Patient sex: M
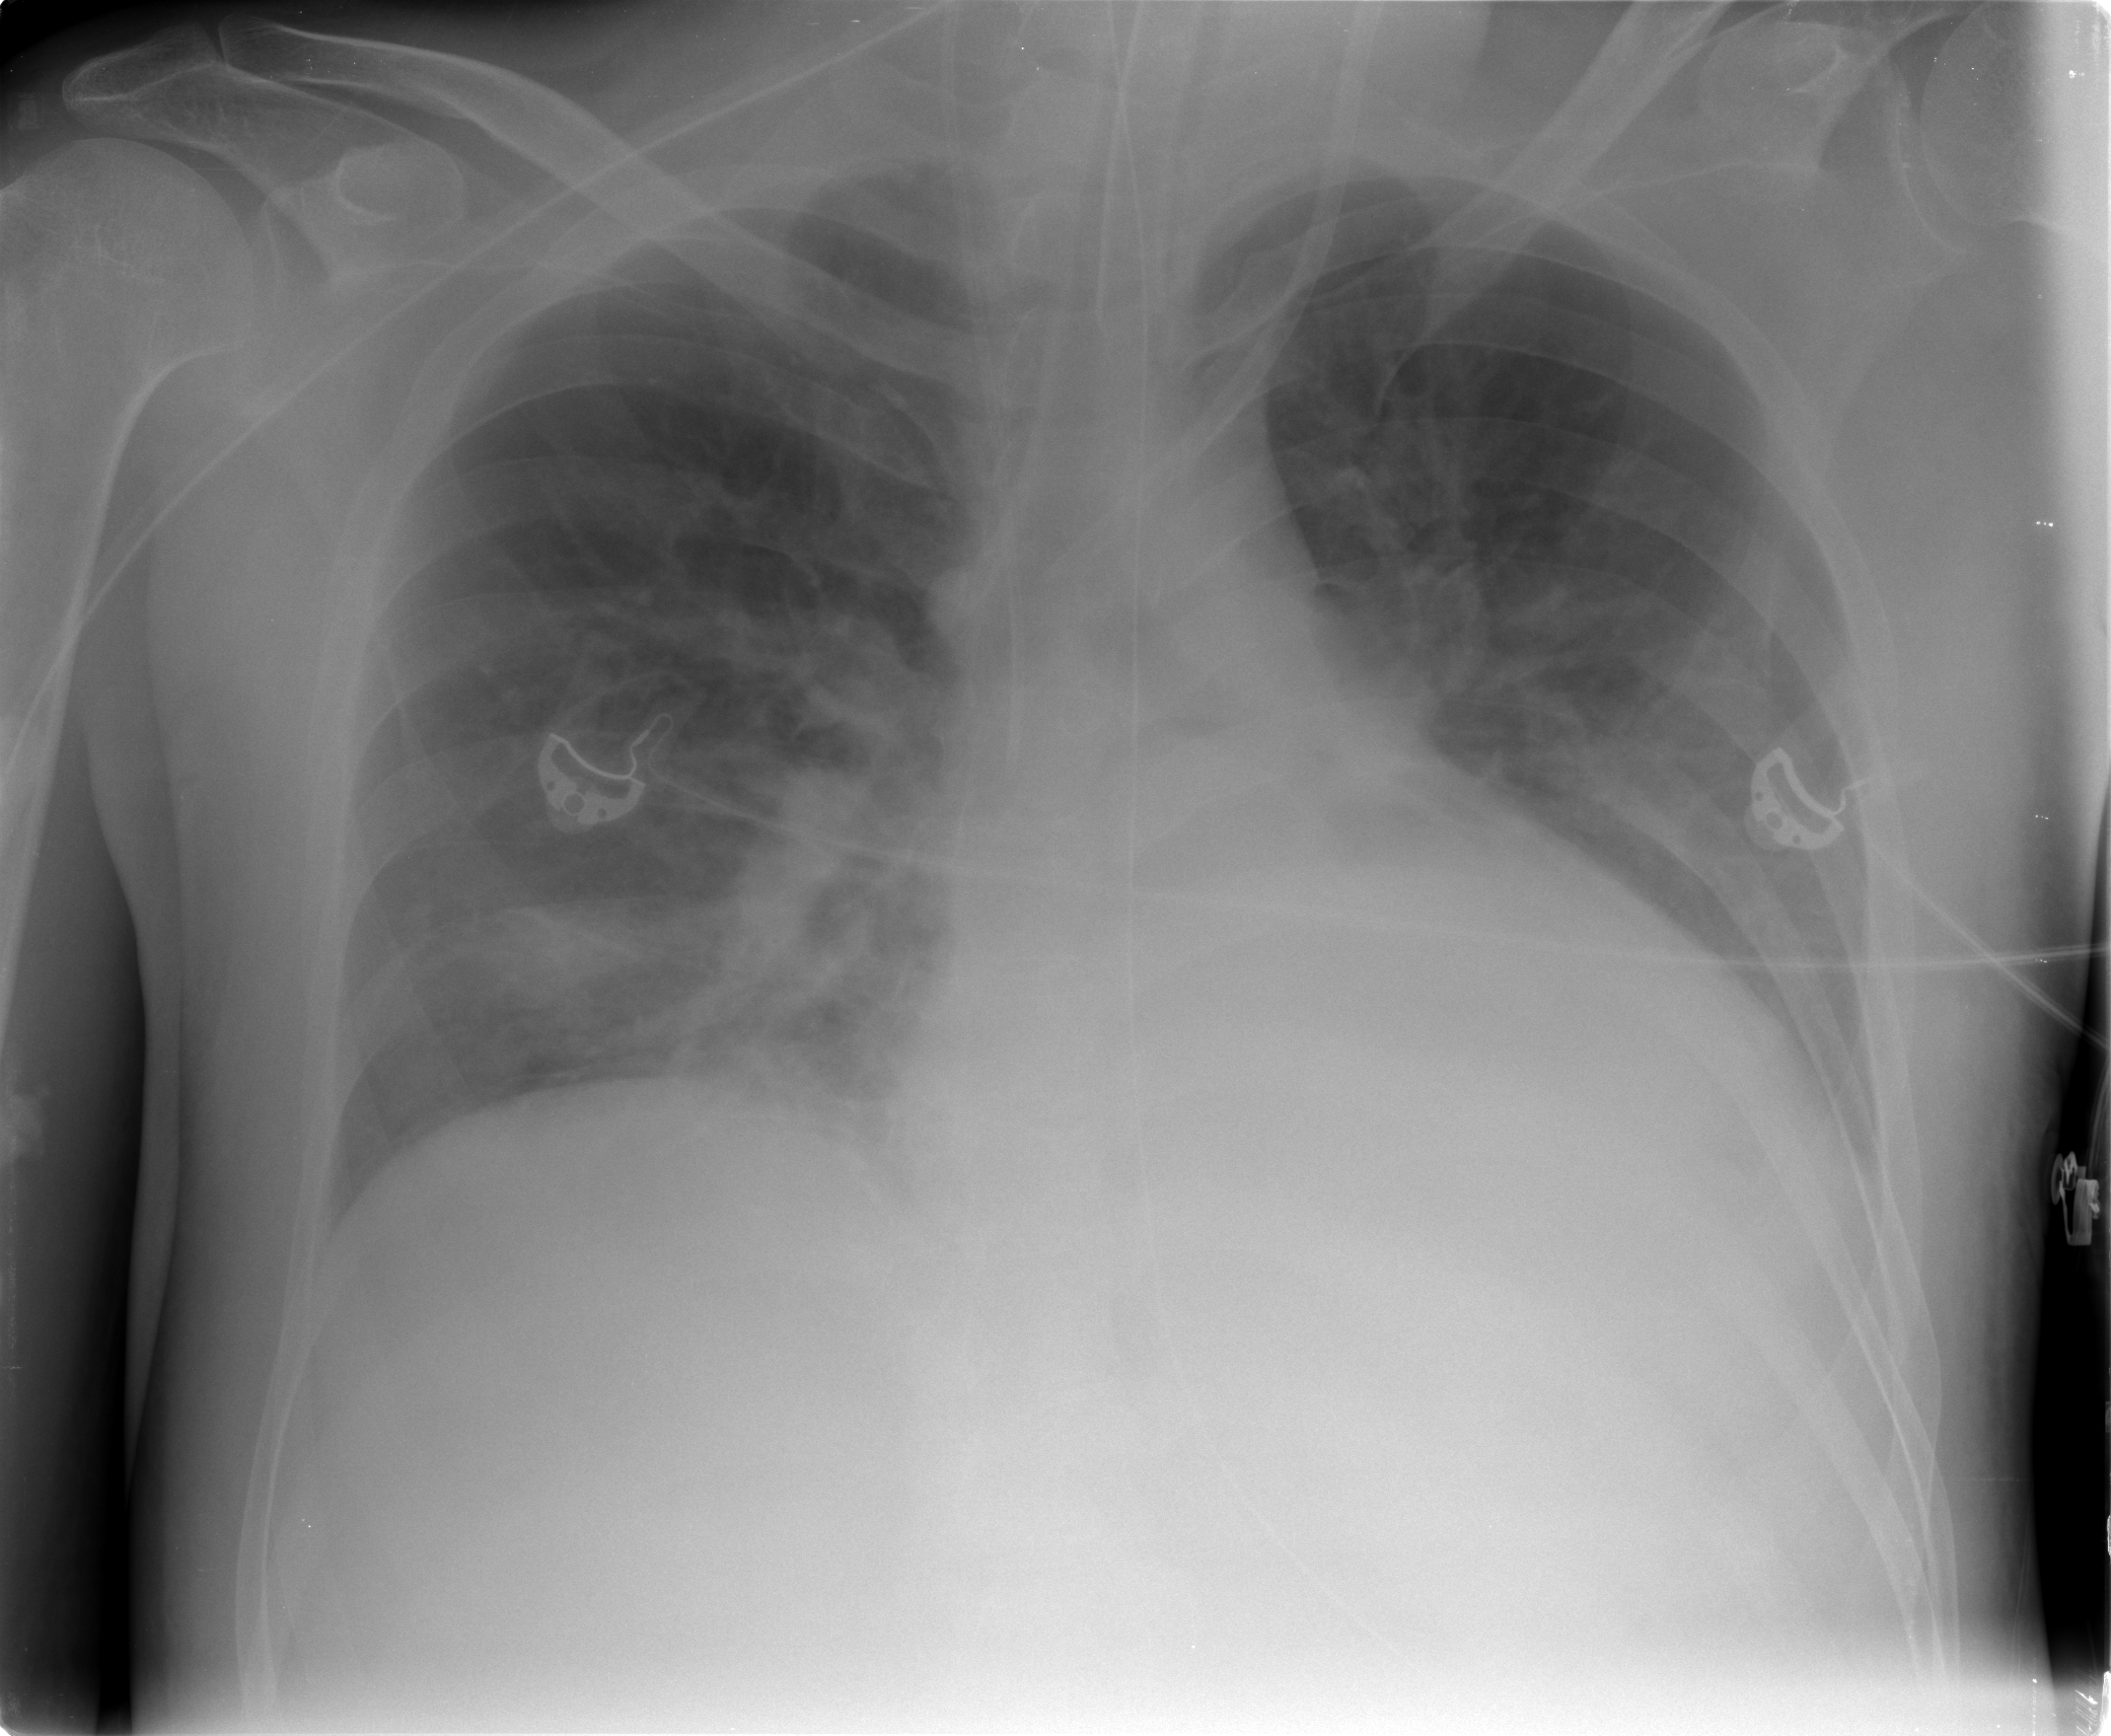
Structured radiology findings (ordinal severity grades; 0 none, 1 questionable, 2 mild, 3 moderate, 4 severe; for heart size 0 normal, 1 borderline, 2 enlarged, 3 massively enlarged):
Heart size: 1
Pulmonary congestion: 2
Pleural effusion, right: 1
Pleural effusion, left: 2
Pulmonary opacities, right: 1
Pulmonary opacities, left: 1
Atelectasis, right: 2
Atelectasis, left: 2